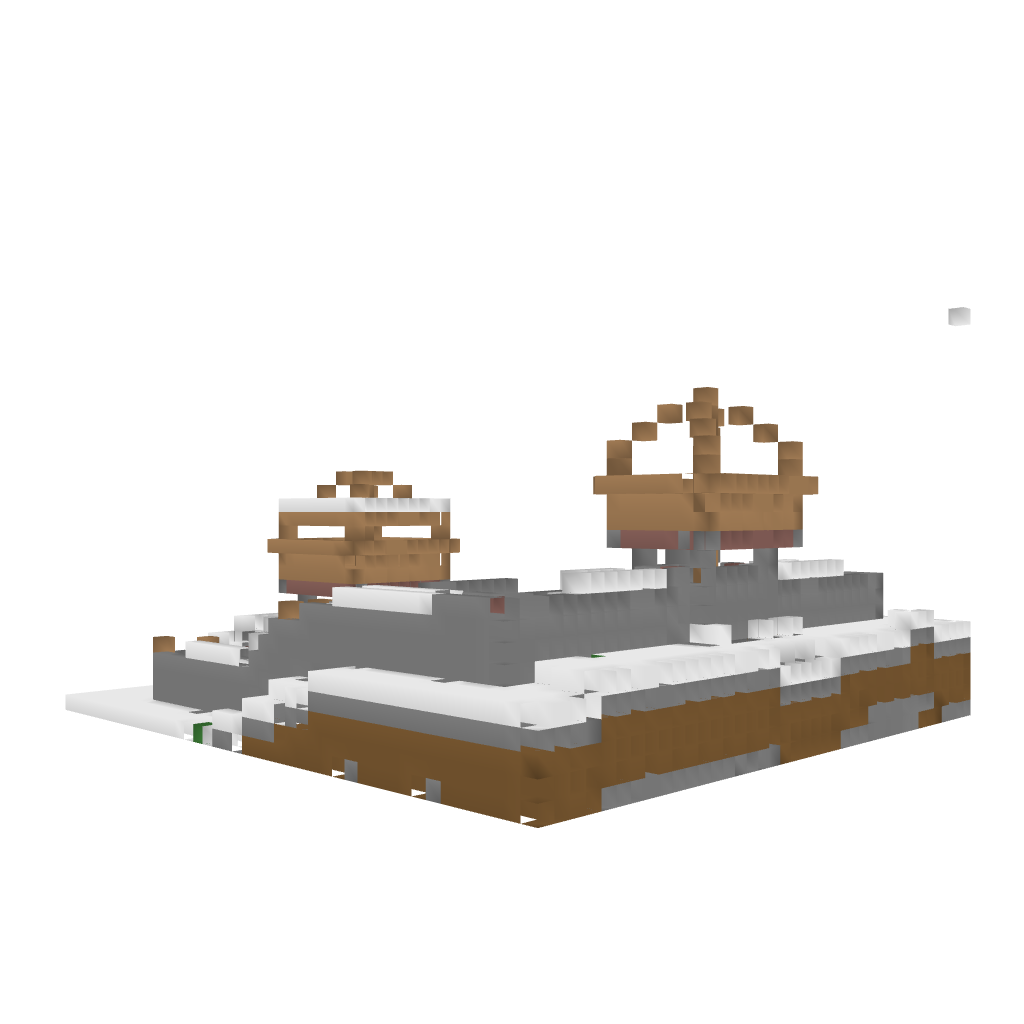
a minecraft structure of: Celtia Outpost 5 blocks of ground with some snow here and there total 20 high 2 wooden buildings